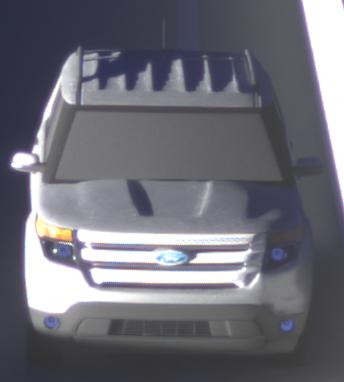
Make: Ford
Model: Explorer
Detailed model: Gen. 5
Model produced from: 2010
Model produced until: 2019
Doors: 5
Color: white
Road condition: dry road
Daytime: sunrise or sunset
Contrast: high contrast